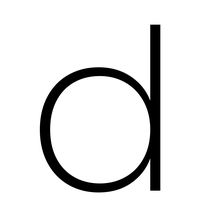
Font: Poppins-ExtraLight